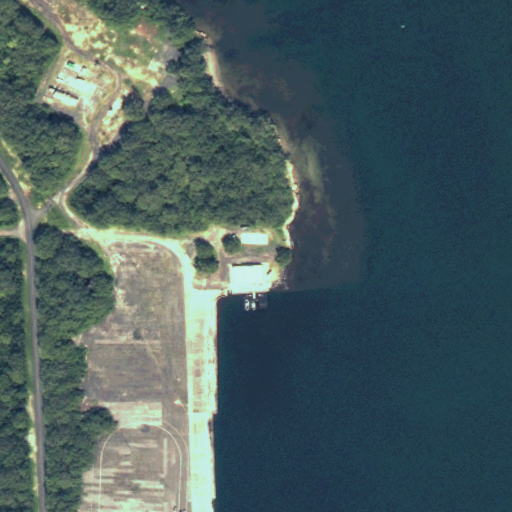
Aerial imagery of cape in Hawaii named Iroquois Point containing only unknown